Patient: sex M, age 42
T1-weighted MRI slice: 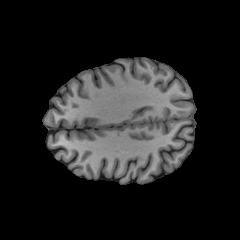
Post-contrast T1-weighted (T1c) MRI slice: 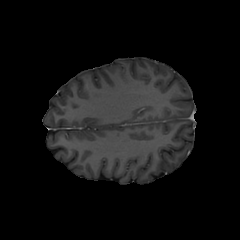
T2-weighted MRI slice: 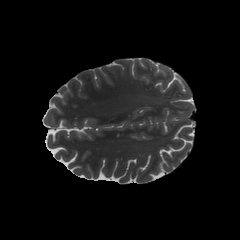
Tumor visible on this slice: no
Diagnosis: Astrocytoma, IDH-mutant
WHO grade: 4